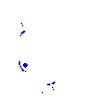
Particle: electron